Question: this is my code :
'''
<style type="text/css">
#draggable { width: 100px; height: 100px; padding: 0.5em; float: left; margin: 10px 10px 10px 0;
border:1px solid #DDDDDD;
color:#333333;
background:#F2F2F2;
}
#droppable { width: 150px; height: 150px; padding: 0.5em; float: left; margin: 10px;
border:1px solid #E78F08;
color:#FFFFFF;
font-weight:bold;
background:#F6A828;
}
#droppable.highlight{
background:#FFE45C;
}
</style>
<div class="demo" style="margin-left:35%;margin-top:10%;cursor:pointer;">
<div id="draggable">
<p>Drag me to my target</p>
</div>
<div id="droppable" >
<p>Drop here</p>
</div>
</div><!-- End demo -->
<script type="text/javascript" src="jquery-1.4.2.min.js"></script>
<script type="text/javascript" src="jquery-ui-1.8rc3.custom.min.js"></script>
<script type="text/javascript">
$(function() {
$("#draggable").draggable();
$("#droppable").droppable({
drop: function(event, ui) {
$(this).addClass('highlight').find('p').html('Dropped!');
$(this).append(ui.draggable.draggable( "destroy" ))
}
});
});
'''
i want to drag a div into another one
and when i drag stoped , it show :

this is not seem to "into" the droppable div ,
because the draggable div be added some css style automatically when use ".draggable()"
'''
element.style {
left:133px;
position:relative;
top:38px;
}
'''
i can clean the css , but does jquery-ui has a method to do this ?
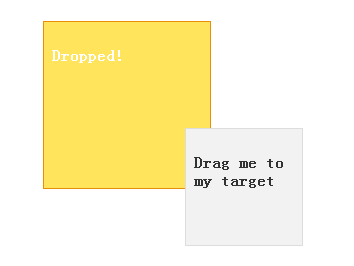
Answer: Not quite sure what you want to accomplish - a bit more details would help but here is a shot...
So here is an example that 'inserts' the drag into the drop - the css is applied to the helper not the element.
'''
$("#draggable").draggable({
revert: 'invalid',
helper: 'clone',
zIndex: 350,
start: function() { $(this).toggle(); },
stop: function() { $(this).toggle(); }
});
$("#droppable").droppable({
accept: '#draggable',
drop: function(event, ui) {
$(this).addClass('highlight').find('p').html('Dropped!');
$(ui.draggable).draggable("destroy").appendTo($(this));
}
});
'''
-
The start/stop toggles in the draggable make the original element disappear, but turns it back on when its dropped - to simulate the default visual of $().draggable().
Also, I would be careful of the floats you have in your css - that may also give odd results.